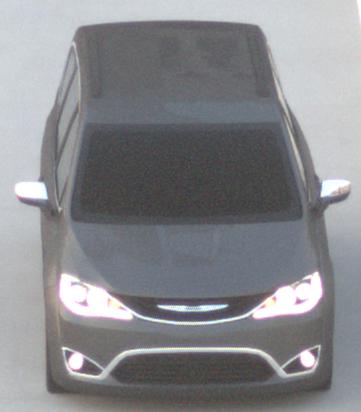
Make: Chrysler
Model: Pacifica
Detailed model: -
Model produced from: 2016
Model produced until: 2020
Doors: 5
Color: gray
Road condition: dry road
Daytime: dawn
Contrast: low contrast